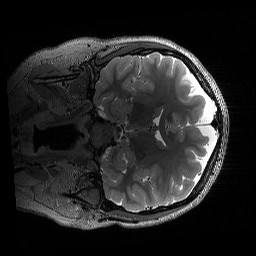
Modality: T2w
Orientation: coronal
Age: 23
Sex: female
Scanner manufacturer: siemens
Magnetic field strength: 3 T
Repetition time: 3.2 s
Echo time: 0.564 s